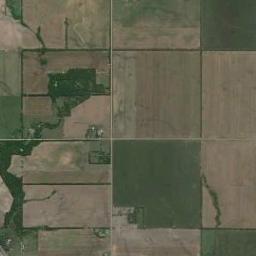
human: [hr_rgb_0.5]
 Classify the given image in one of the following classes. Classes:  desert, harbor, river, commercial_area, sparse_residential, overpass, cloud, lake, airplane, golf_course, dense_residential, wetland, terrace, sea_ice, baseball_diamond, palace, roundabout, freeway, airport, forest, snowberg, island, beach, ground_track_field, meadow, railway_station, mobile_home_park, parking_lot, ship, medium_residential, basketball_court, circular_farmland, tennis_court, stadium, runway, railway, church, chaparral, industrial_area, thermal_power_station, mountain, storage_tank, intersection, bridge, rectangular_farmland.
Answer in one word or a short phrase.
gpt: rectangular_farmland